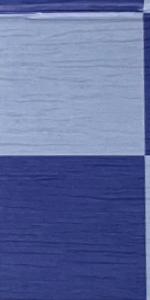
Label: Empty